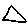
Label: triangle